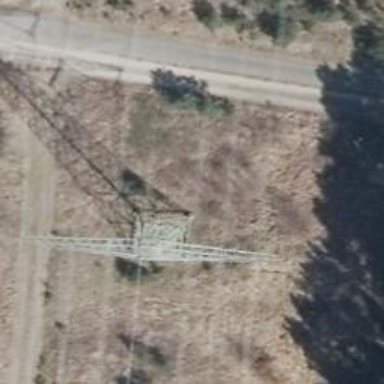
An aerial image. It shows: Power tower.